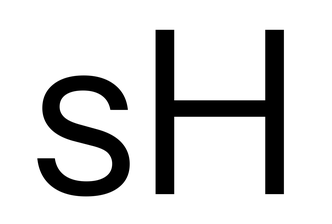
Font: InstrumentSans_Regular